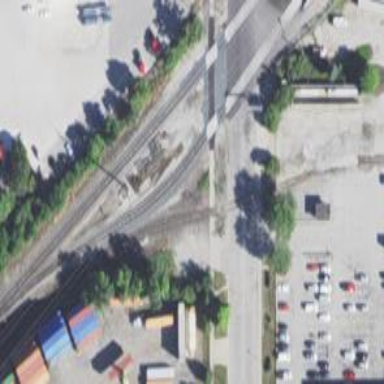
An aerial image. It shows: Crossing for the railway.